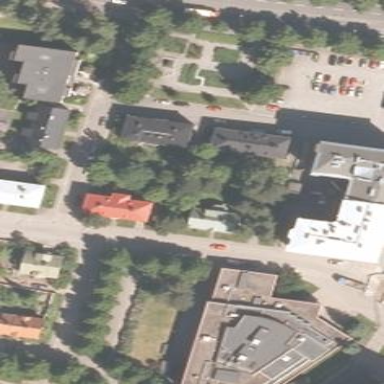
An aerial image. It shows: Residential area situated within city block.